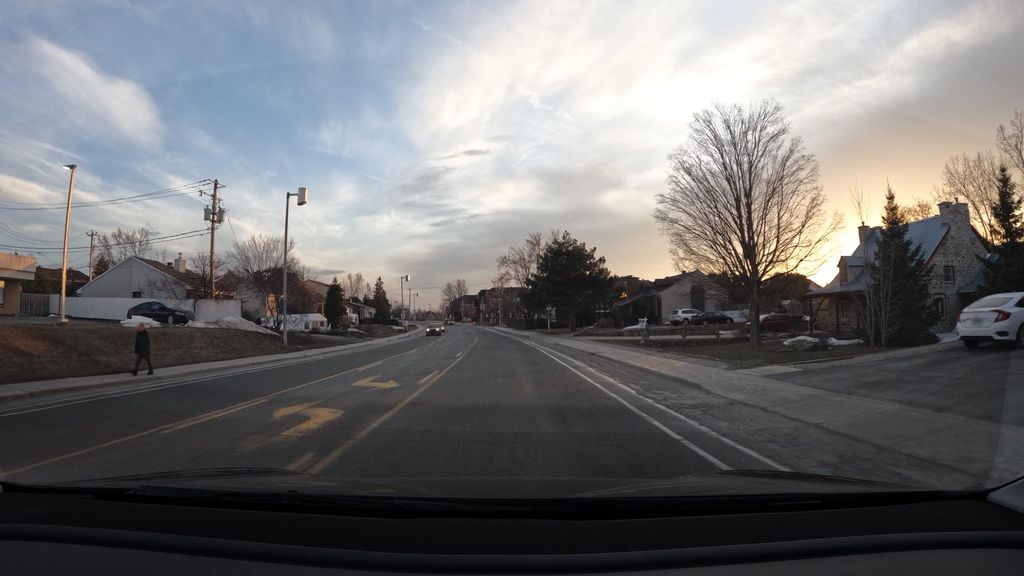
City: montreal